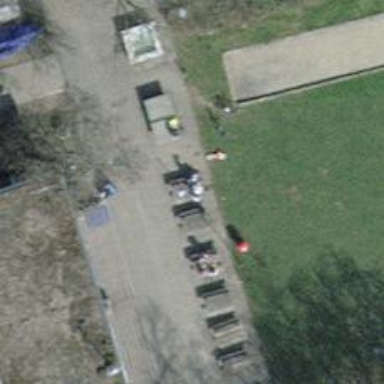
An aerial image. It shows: Picnic table located in leisure land area.